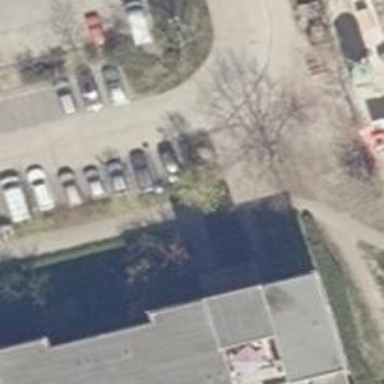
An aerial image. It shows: Sidewalk.